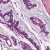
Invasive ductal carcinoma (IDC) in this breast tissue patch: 1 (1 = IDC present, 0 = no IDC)